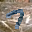
Label: 7